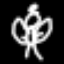
Label: angel